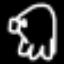
Label: frog